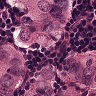
Metastatic tissue present: yes